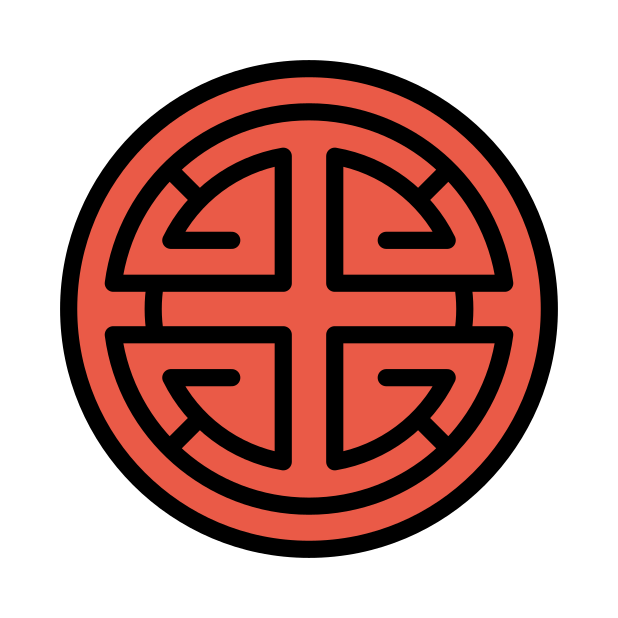
Emoji: 🉡
Name: rounded symbol for lu
Unicode: 0x1f261